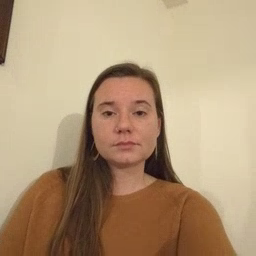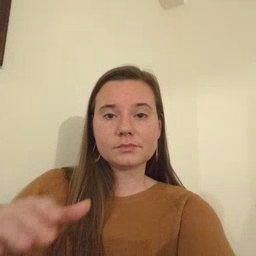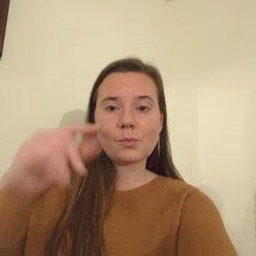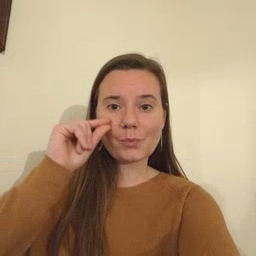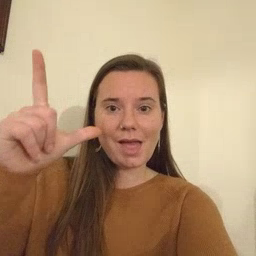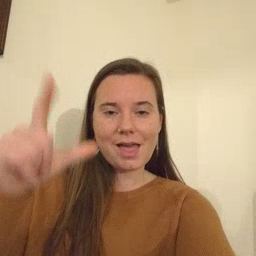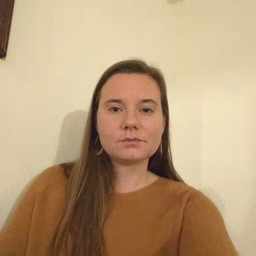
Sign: awake